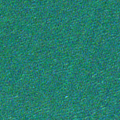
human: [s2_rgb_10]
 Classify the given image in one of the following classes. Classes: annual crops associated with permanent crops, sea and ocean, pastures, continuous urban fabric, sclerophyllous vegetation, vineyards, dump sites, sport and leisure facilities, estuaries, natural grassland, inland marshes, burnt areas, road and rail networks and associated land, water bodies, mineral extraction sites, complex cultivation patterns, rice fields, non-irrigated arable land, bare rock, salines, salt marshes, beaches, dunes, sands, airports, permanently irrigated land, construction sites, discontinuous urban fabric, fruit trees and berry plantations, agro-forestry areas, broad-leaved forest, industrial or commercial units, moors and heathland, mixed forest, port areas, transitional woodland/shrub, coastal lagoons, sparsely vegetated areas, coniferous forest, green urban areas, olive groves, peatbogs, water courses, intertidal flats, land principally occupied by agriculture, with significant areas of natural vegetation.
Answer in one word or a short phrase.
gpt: sea and ocean